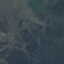
Land use / land cover class: HerbaceousVegetation